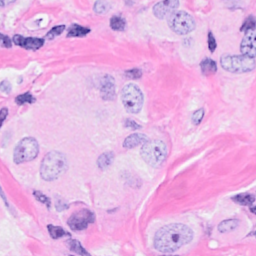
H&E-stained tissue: Breast